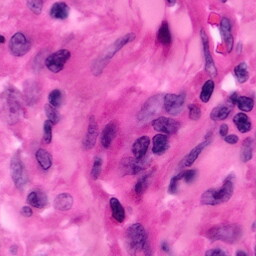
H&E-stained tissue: Pancreatic